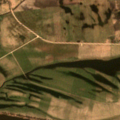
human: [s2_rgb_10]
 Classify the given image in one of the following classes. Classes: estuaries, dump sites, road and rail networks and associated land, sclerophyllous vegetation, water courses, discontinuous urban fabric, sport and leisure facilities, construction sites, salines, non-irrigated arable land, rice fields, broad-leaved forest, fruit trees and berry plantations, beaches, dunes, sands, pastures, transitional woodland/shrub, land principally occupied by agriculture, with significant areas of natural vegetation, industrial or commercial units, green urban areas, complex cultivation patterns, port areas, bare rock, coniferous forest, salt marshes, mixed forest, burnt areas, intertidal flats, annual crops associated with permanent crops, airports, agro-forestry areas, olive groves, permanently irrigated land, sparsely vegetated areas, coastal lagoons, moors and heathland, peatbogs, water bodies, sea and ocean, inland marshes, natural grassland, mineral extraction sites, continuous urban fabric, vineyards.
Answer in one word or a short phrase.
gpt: non-irrigated arable land, pastures, complex cultivation patterns, water courses